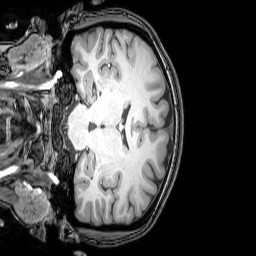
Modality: T1w
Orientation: coronal
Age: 24
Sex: female
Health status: healthy
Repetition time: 0.081 s
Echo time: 0.037 s